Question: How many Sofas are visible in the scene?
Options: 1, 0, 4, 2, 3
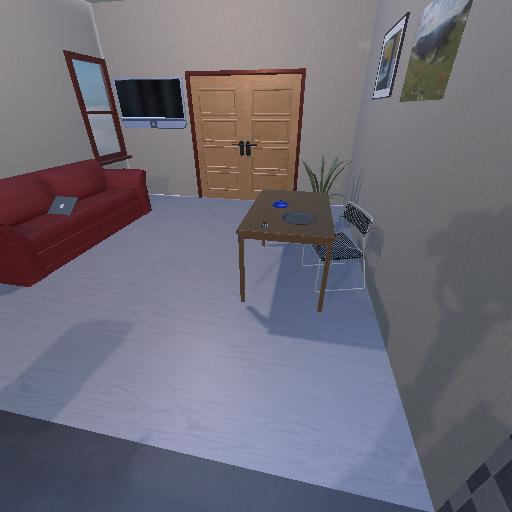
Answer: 1